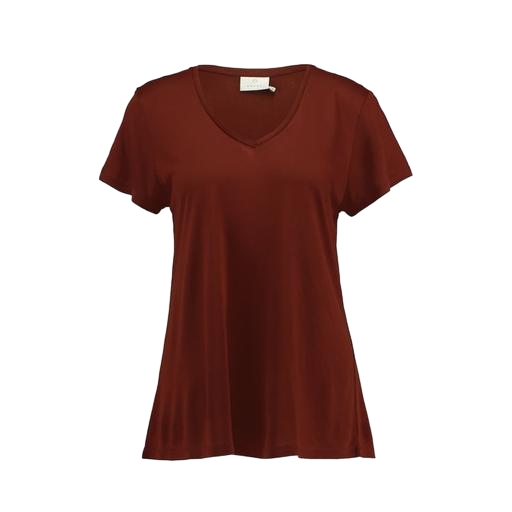
a-line t-shirt, brown contemporary v-neck tee, loose fit t-shirt, white background